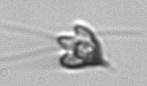
Label: Pyramimonas_longicauda